Question: Count the number of objects in the diagram.
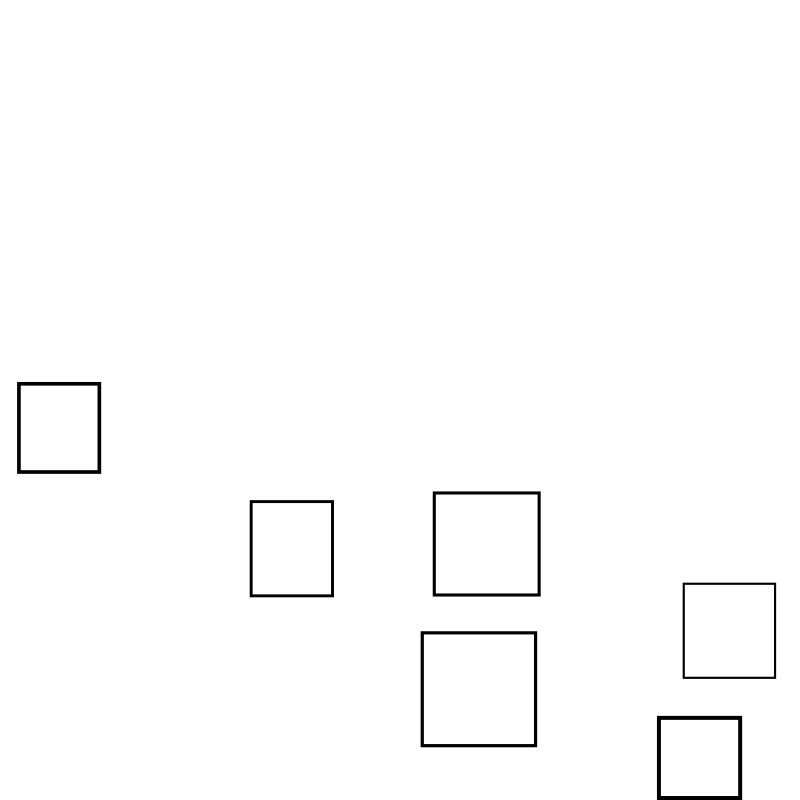
Answer: 6